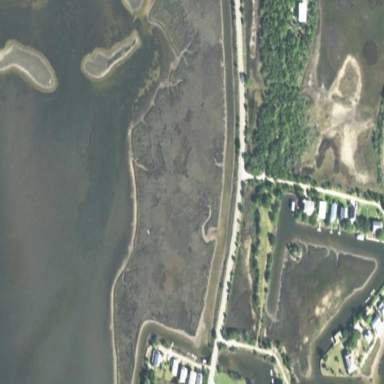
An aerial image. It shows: Saltmarsh wetland.